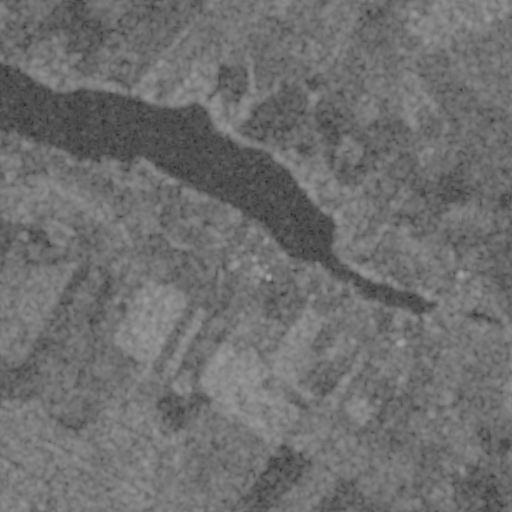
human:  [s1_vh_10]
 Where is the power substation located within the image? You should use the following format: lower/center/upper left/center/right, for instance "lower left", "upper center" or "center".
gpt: The power substation is located in the lower right of the image.
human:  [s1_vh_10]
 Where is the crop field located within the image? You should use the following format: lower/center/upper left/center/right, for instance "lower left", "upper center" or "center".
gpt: There is no crop field in the image.

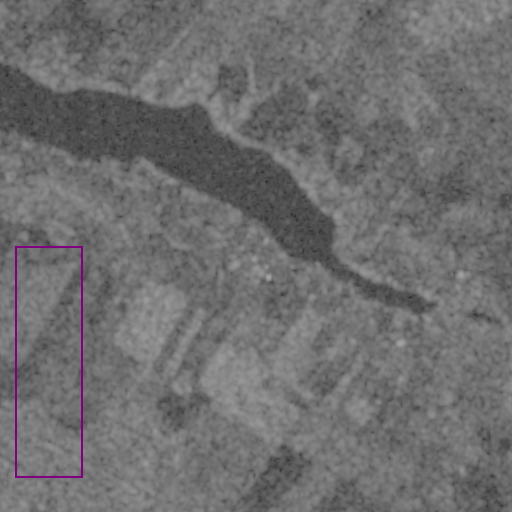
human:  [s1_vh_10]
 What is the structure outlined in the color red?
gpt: There is no red outline.
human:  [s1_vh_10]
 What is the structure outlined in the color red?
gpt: There is no structure outlined in red.